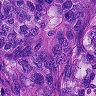
Metastatic tissue present: yes